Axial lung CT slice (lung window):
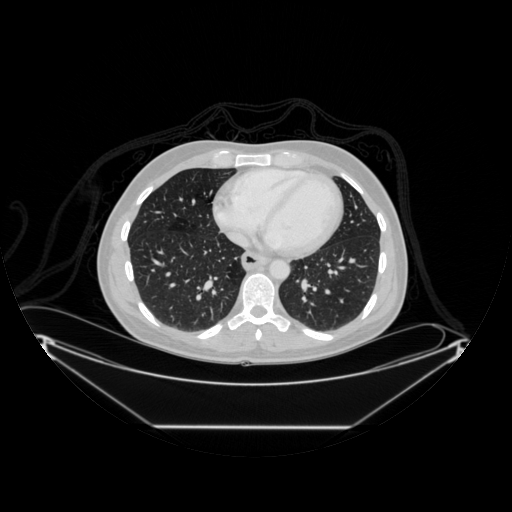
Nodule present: no